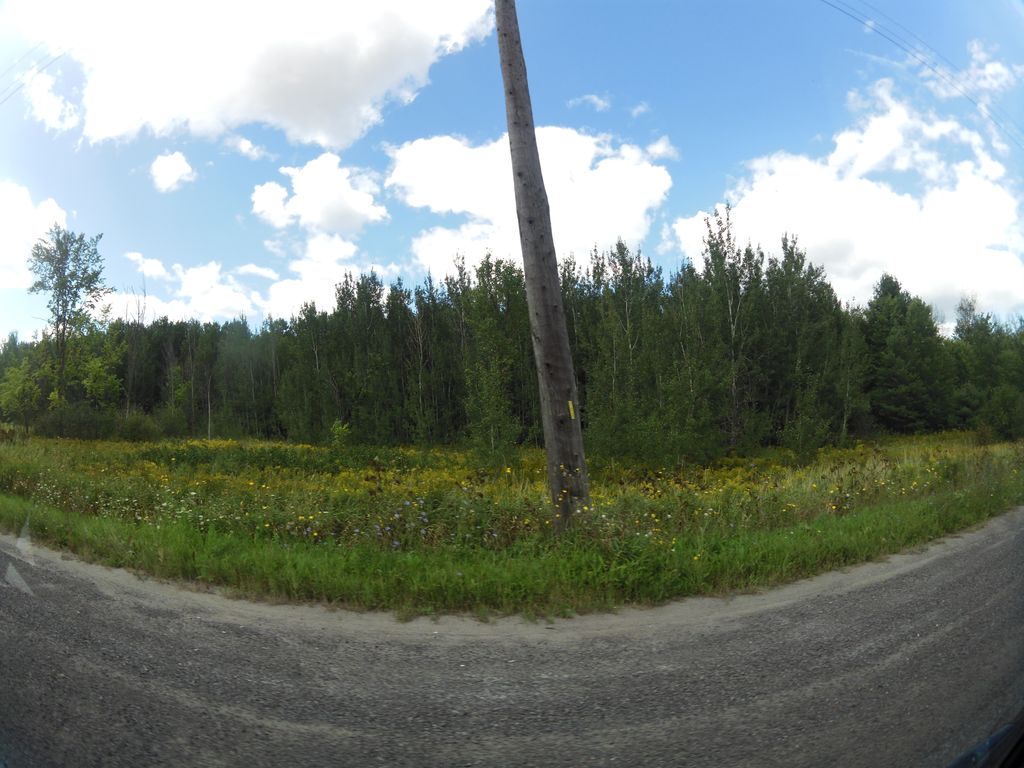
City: ottawa-gatineau